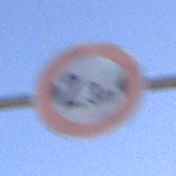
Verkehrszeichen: TatsaechlicheBreite2Komma3
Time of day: SunriseSunset
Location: Outdoor (Nature)
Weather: Clear
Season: NotSpecified
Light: Natural